Question: I would like to replace the 'bullets' in legend (guide) of 'geom_text'. Now it's a tilted 'a', but I would like a big fat circle or a square or any other shape that will emphasize the color (more).
'''
library(ggplot2)
majdf <- data.frame(lvl = rep(c("A", "B"), each = 50), val = c(rnorm(50, 1), rnorm(50, 3)))
majtxt <- data.frame(species = c("sp1", "sp2", "sp3"), geq = c(0.01, 2, 2.2))
ggplot(majdf, aes(x = val)) +
geom_density() +
geom_vline(data = majtxt, aes(xintercept = geq)) +
geom_text(data = majtxt, aes(x = geq, y = 0.2, label = geq, color = species), angle = 90) +
facet_wrap(~ lvl)
'''

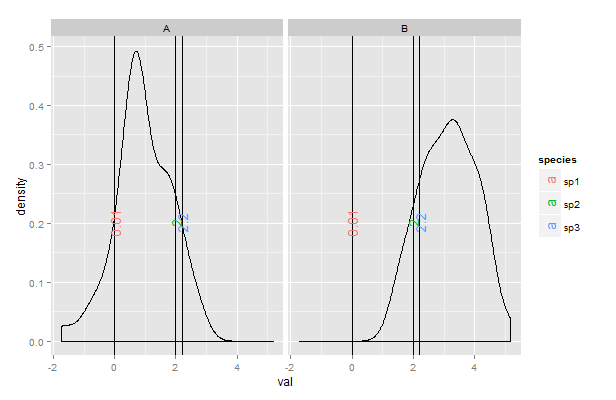
Answer: '''
ggplot(majdf, aes(x = val)) +
geom_point(data = majtxt, aes(x = geq, colour = species),
y = 0.2, size = 0) +
geom_density() +
geom_vline(data = majtxt, aes(xintercept = geq)) +
geom_text(data = majtxt, aes(x = geq, y = 0.2, label = geq, color = species),
angle = 90, show_guide = FALSE) +
facet_wrap(~ lvl) +
scale_colour_discrete(guide=guide_legend(override.aes=list(size=4)))
'''

How this works: Add a point geom with the appropriate colour mapping. This will add a point into the legend. But, to keep it from showing up on the the plot, set the size of the point to 0. In the text geom, tell it not to add that part (the rotated a) to the legend ('show_guide = FALSE'). Finally, the legend will have just the point that you want and not the sideways a; unfortunately, it is drawn at the same size as in the plot, namely 0. So using the 'override.aes' argument to 'guide_legend' (which is passed to 'guide' in 'scale_colour_discrete'), set the size of the point to something "big".
This approach does not require pulling apart pieces to two different plots and stitching them back together.
An alternative way of specifying the guide parameters is using the 'guides' function instead of passing it as an argument to 'scale_colour_manual':
'''
ggplot(majdf, aes(x = val)) +
geom_point(data = majtxt, aes(x = geq, colour = species),
y = 0.2, size = 0) +
geom_density() +
geom_vline(data = majtxt, aes(xintercept = geq)) +
geom_text(data = majtxt, aes(x = geq, y = 0.2, label = geq, color = species),
angle = 90, show_guide = FALSE) +
facet_wrap(~ lvl) +
guides(colour = guide_legend(override.aes=list(size=4)))
'''
The resulting graphic is the same.